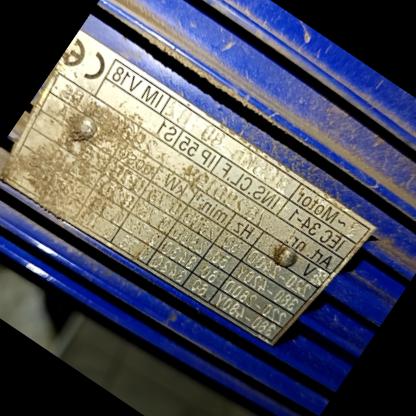
Klasa: tabliczka-znamionowa